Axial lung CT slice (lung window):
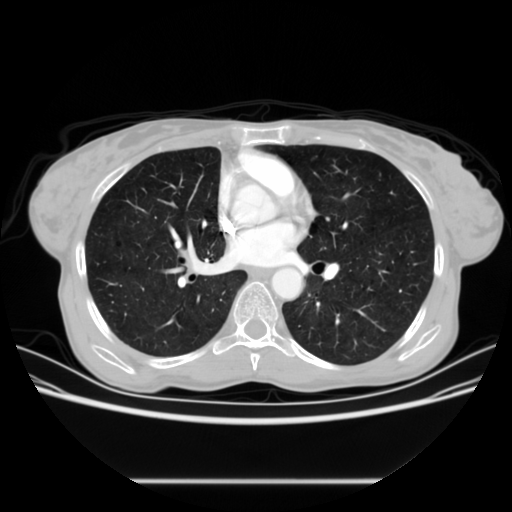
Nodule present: no